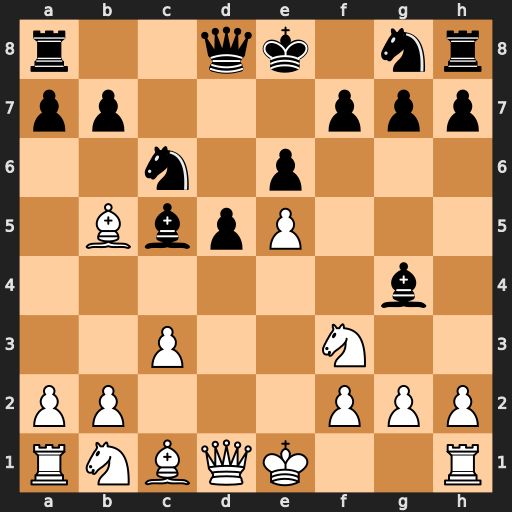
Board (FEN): r2qk1nr/pp3ppp/2n1p3/1BbpP3/6b1/2P2N2/PP3PPP/RNBQK2R
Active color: w
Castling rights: KQkq
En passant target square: -
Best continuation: Bxc6+ bxc6 Qa4 Qb6 Qxg4